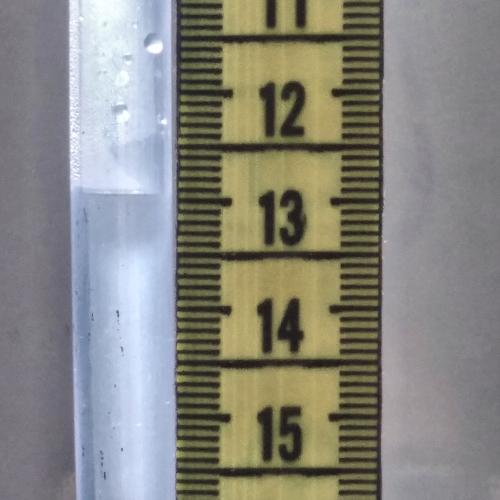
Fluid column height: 13.0 cm